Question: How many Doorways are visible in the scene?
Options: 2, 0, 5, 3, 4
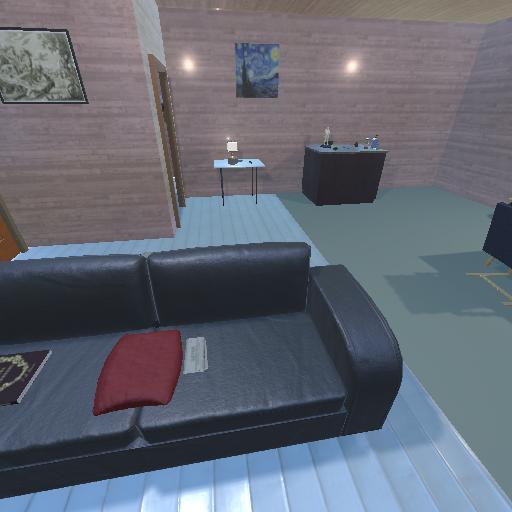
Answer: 2